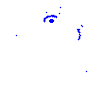
Particle: kaon